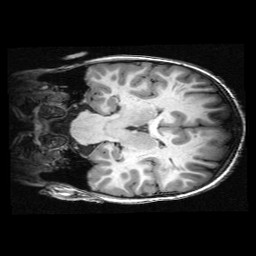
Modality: T1w
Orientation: coronal
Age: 9
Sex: male
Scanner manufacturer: siemens
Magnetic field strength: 3 T
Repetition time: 2.3 s
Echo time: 0.00336 s